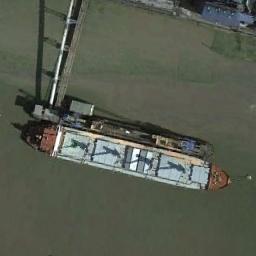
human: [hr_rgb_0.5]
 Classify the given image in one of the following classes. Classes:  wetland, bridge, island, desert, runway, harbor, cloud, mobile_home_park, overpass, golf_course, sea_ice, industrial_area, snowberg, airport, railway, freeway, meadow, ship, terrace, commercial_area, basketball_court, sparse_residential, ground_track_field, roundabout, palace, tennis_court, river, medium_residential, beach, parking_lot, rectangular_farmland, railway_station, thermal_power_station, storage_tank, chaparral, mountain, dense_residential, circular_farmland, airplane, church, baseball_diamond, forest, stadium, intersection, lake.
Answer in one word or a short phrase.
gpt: ship